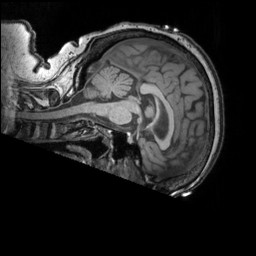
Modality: T1w
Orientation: sagittal
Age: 67
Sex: female
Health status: ill
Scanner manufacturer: siemens
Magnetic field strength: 3 T
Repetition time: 1.59 s
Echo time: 0.00418 s